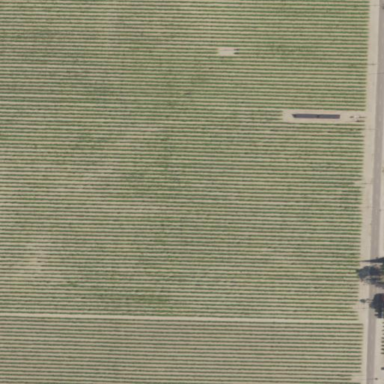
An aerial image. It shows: Beautiful vineyard in the countryside.